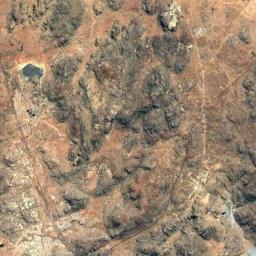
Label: mountain